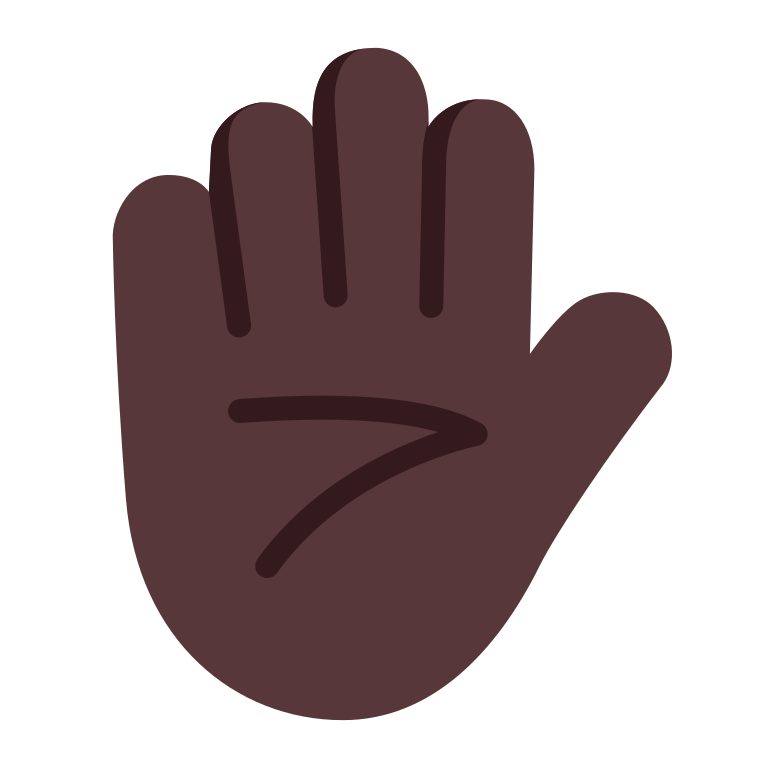
raised hand flat dark